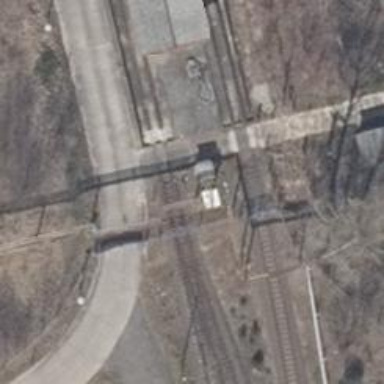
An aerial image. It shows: Railway switch.